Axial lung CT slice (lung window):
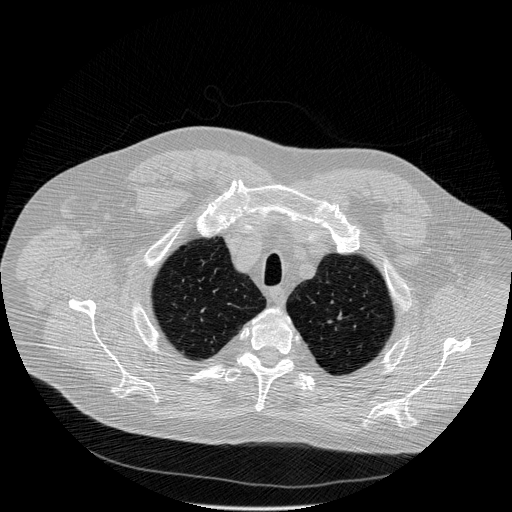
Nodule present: no